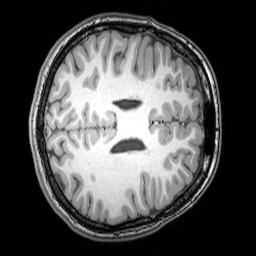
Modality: T1w
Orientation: axial
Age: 21
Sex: female
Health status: healthy
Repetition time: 0.081 s
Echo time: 0.037 s